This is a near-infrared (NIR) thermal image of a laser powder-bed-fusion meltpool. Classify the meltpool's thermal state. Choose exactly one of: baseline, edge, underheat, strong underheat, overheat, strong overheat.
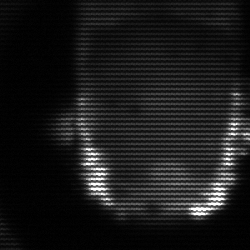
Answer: baseline